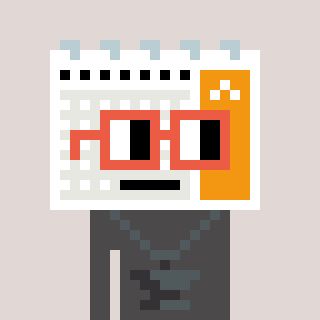
a pixel art character with square orange glasses, a calendar-shaped head and a grayscale-colored body on a warm background